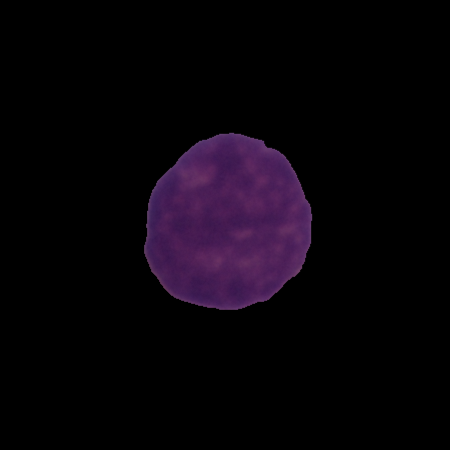
Label: cancer